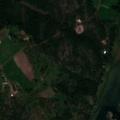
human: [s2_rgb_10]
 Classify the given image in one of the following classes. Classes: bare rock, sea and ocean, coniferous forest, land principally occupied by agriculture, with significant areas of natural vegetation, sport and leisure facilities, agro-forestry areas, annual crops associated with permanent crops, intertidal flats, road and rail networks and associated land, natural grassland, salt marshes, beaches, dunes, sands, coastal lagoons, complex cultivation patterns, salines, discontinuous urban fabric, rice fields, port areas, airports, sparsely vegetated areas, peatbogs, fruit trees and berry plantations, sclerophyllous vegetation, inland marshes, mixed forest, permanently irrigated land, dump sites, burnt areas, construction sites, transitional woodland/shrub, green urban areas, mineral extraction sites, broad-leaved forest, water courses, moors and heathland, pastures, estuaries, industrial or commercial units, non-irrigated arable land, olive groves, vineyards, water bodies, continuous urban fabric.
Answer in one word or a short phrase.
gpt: pastures, coniferous forest, mixed forest, sea and ocean